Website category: movie
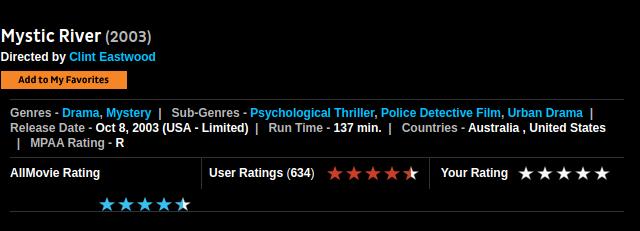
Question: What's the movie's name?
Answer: Mystic River

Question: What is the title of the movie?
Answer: Mystic River

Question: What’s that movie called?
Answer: Mystic River

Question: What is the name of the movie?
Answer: Mystic River

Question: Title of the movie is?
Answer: Mystic River

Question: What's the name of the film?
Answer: Mystic River

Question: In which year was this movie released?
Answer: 2003

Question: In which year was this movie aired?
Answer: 2003

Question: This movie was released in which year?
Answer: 2003

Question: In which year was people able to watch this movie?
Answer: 2003

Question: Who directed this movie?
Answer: Clint Eastwood

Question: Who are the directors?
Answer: Clint Eastwood

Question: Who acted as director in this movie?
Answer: Clint Eastwood

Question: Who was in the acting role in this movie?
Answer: Clint Eastwood

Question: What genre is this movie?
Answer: Drama , Mystery

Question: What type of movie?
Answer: Drama , Mystery

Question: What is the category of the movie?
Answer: Drama , Mystery

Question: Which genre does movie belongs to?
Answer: Drama , Mystery

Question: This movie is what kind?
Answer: Drama , Mystery

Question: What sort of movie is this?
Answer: Drama , Mystery

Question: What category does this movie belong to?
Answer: Drama , Mystery

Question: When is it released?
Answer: Oct 8, 2003 (USA - Limited)

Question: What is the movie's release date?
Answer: Oct 8, 2003 (USA - Limited)

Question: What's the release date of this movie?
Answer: Oct 8, 2003 (USA - Limited)

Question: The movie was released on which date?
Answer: Oct 8, 2003 (USA - Limited)

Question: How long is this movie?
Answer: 137 min.

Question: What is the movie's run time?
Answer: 137 min.

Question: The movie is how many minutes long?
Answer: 137 min.

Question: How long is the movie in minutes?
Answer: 137 min.

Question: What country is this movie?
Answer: Australia , United States

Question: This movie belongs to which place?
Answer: Australia , United States

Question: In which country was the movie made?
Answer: Australia , United States

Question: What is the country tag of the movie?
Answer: Australia , United States

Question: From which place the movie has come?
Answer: Australia , United States